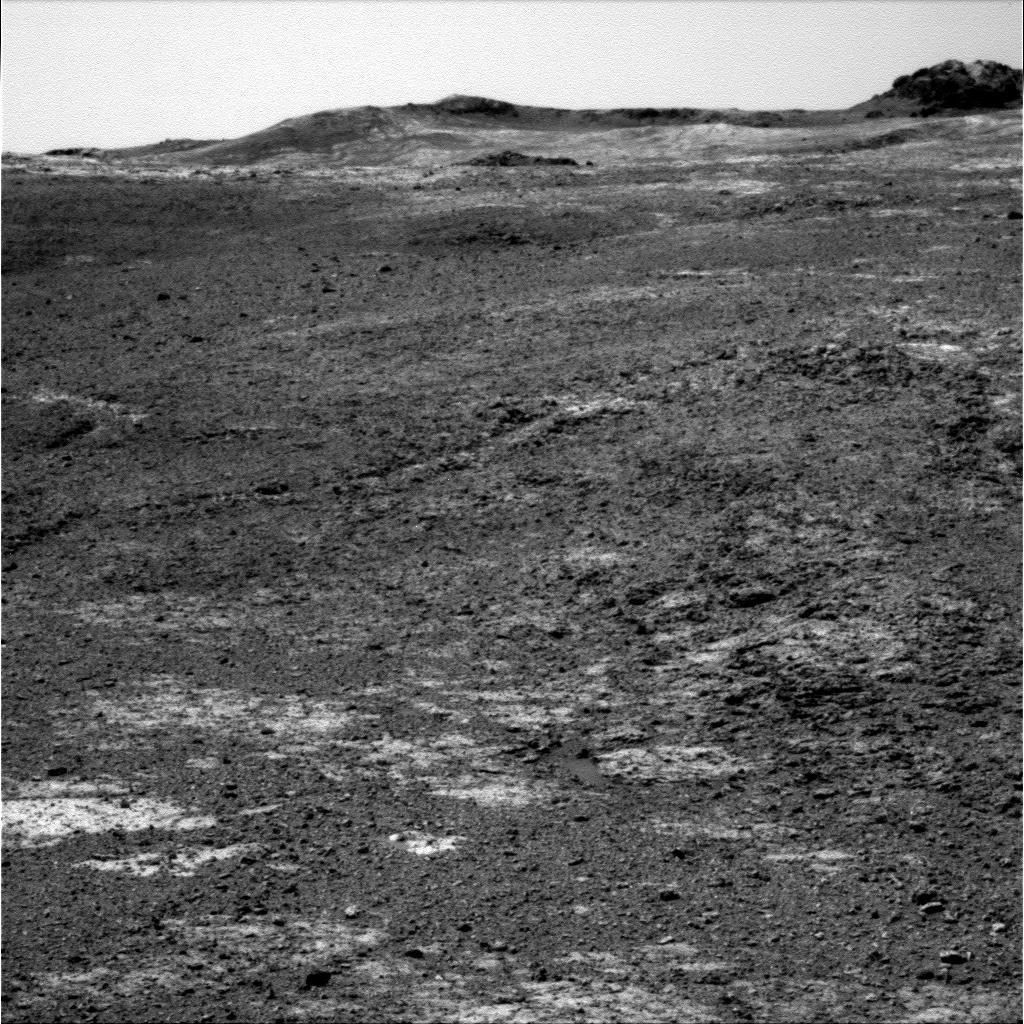
Terrain classes present: Bedrock, Gravel / Sand / Soil, Rock, Sky / Distant Mountains